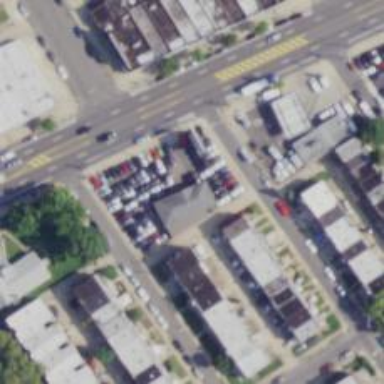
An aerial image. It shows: Alley classified as service road.